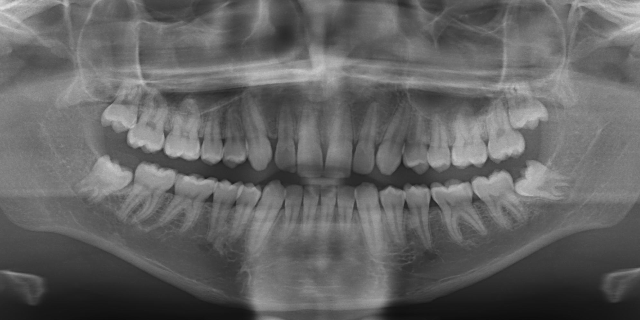
adult